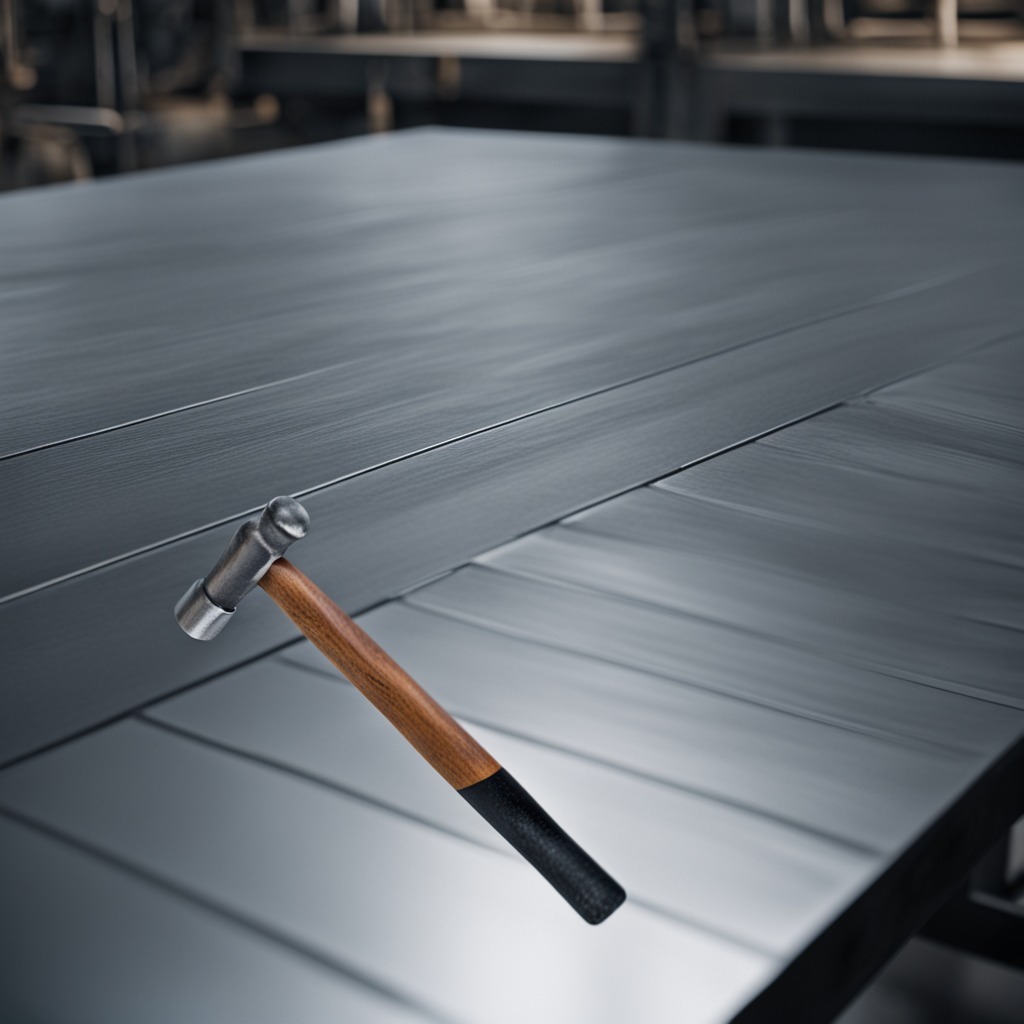
A hammer lies on the cold steel table in a mining workshop.